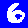
Digit: 6